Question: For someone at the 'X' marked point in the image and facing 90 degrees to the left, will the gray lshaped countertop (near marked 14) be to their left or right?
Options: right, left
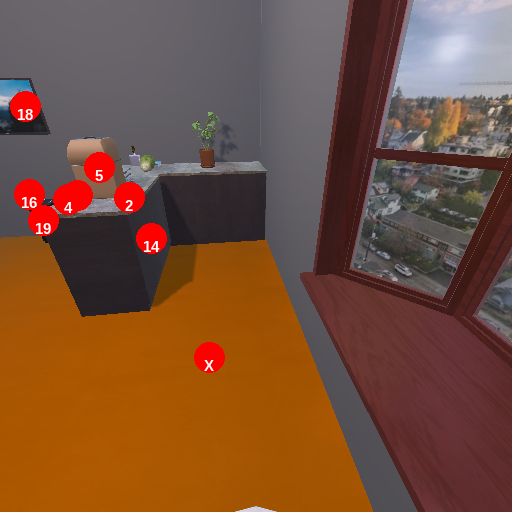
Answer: right